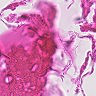
Metastatic tissue present: no